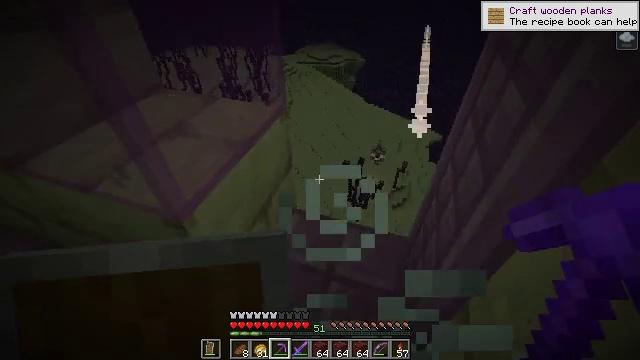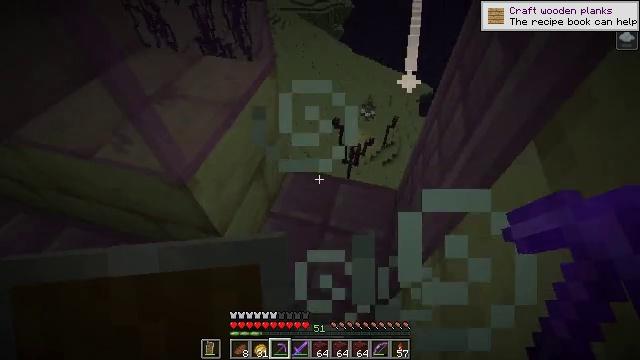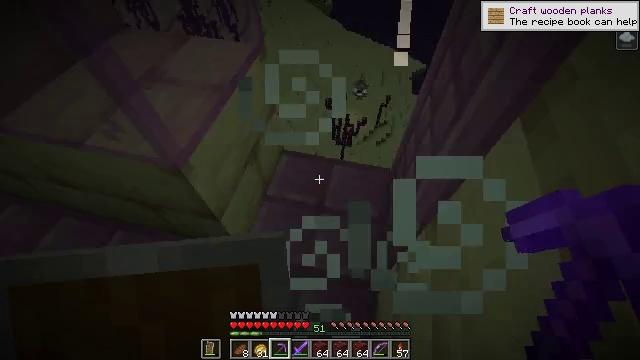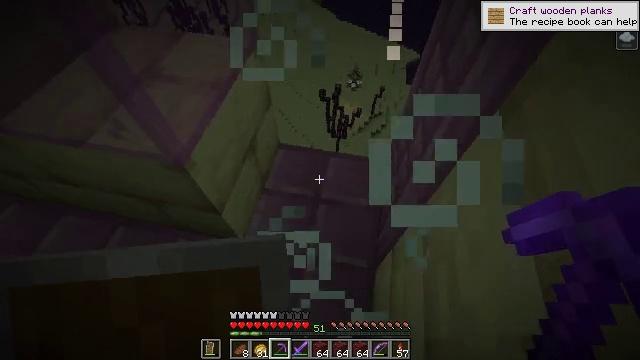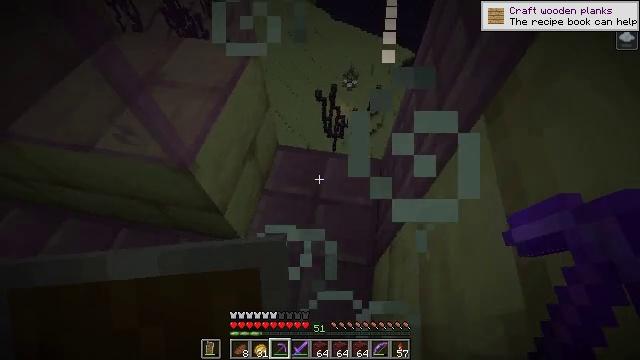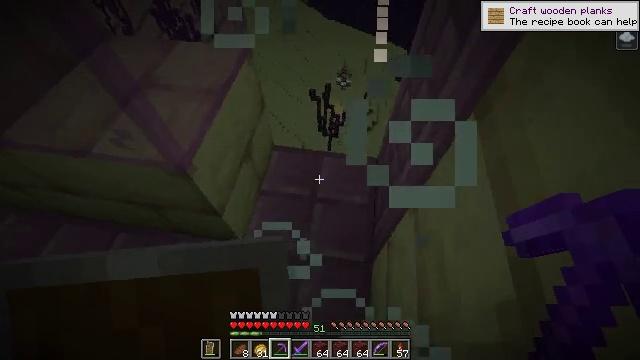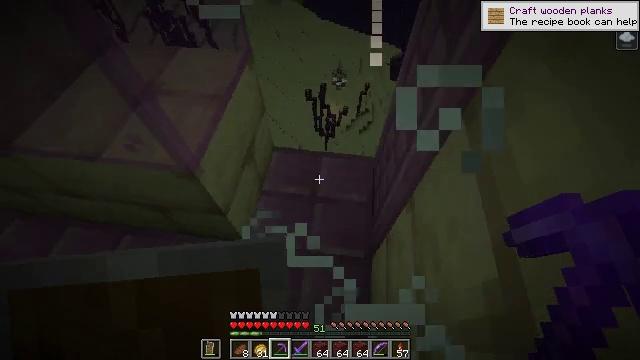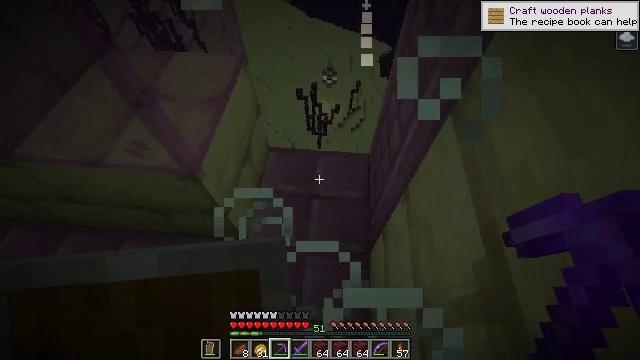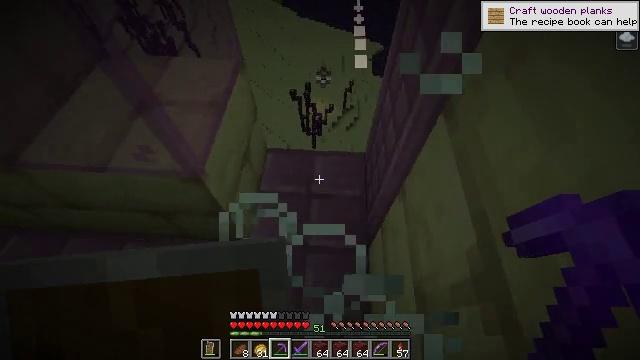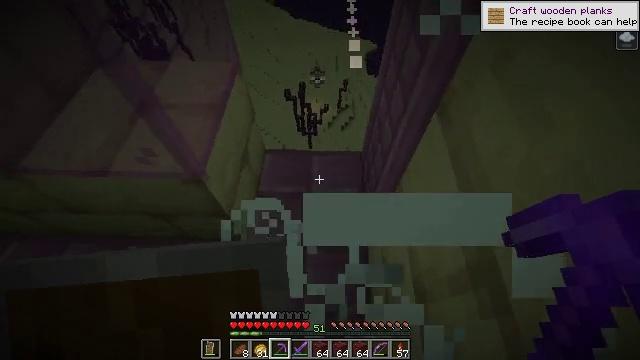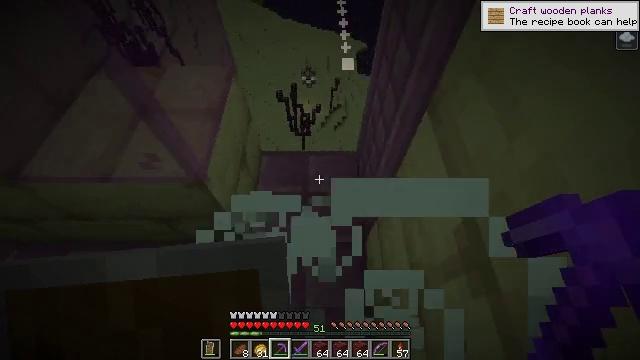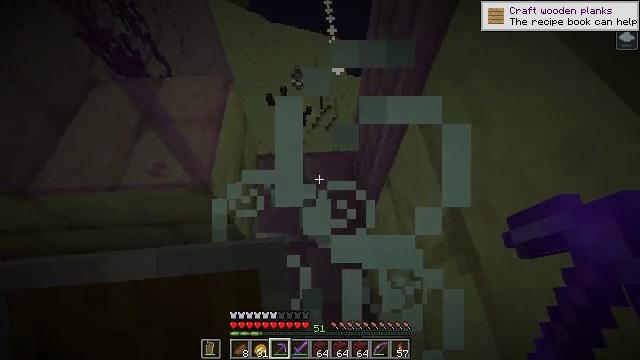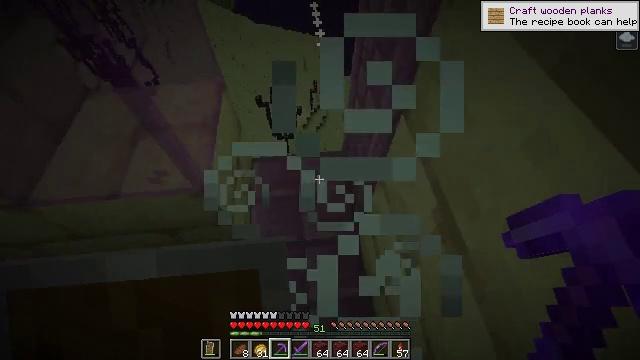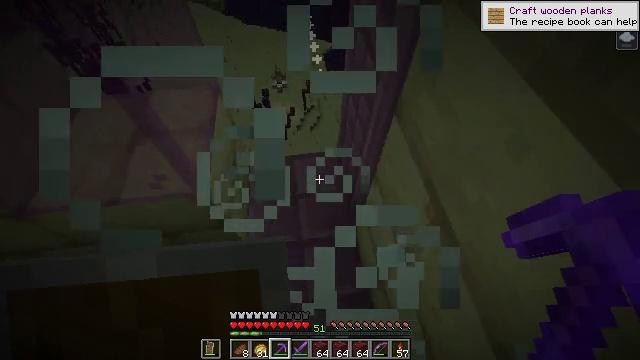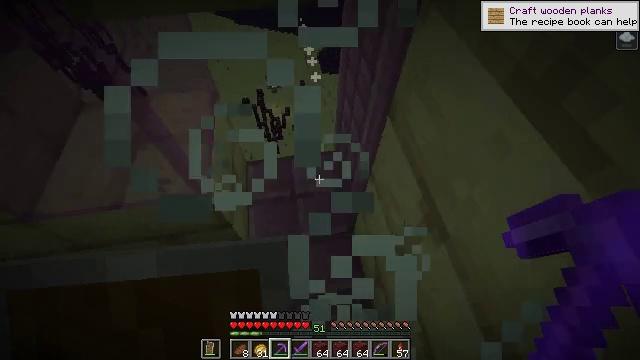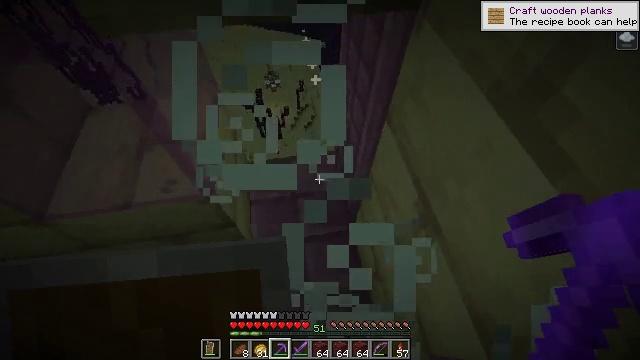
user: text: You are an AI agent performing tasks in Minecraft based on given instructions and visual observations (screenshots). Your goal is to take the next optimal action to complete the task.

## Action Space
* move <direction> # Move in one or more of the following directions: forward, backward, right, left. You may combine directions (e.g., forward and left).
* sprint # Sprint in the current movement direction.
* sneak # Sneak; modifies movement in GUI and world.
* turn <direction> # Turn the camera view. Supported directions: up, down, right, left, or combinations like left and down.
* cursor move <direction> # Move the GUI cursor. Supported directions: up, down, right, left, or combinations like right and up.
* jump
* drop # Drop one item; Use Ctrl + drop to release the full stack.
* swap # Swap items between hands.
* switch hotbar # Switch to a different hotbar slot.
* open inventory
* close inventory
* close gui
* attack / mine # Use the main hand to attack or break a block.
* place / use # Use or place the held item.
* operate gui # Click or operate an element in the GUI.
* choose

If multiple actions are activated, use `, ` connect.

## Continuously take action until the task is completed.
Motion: motion action
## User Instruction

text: Break the purpur block to collect it.
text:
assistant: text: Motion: sneak, turn right and down
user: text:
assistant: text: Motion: sneak, turn right and down
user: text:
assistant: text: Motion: sneak, turn right and down
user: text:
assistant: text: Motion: move left, sneak, turn right
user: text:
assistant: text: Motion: move back and move left, sneak, turn right
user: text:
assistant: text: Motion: move back and move left, sneak, turn right
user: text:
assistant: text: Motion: move back and move left, sneak, turn right
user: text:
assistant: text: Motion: move back and move left, sneak, turn right
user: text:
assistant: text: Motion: sneak, turn right
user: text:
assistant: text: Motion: sneak, turn right
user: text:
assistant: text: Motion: sneak, turn right
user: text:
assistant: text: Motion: sneak, turn right
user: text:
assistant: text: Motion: sneak, turn right
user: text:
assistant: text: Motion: sneak, turn right
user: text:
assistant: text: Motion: sneak
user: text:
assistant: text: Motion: sneak
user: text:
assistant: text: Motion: sneak
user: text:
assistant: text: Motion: sneak
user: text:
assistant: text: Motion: sneak
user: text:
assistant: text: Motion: sneak
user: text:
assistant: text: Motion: sneak
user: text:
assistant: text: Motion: sneak
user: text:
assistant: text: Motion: sneak
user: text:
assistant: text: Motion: sneak
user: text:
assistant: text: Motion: no_op
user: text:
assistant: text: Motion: turn down
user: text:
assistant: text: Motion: no_op
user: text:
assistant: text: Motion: no_op
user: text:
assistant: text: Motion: no_op
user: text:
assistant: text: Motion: no_op